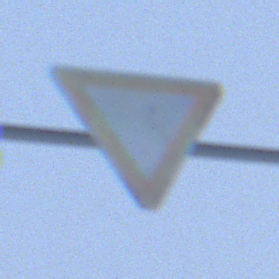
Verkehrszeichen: VorfahrtGewaehren
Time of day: Midday
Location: Outdoor (Nature)
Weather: Overcast
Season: Winter
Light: Natural